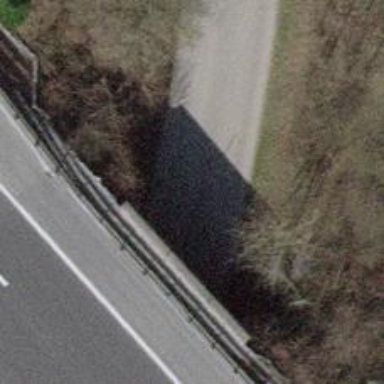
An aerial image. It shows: Service road with asphalt surface that goes through tunnel.